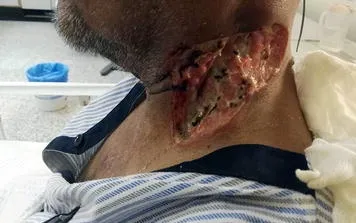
Photo of debrided carbuncle on the left-side of patient's neck after successful antibiotic therapy.
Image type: medical_photograph (skin_photograph)